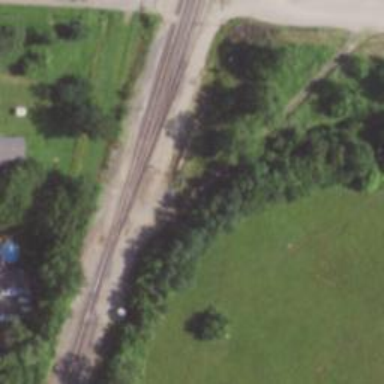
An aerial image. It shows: Railway siding for service.